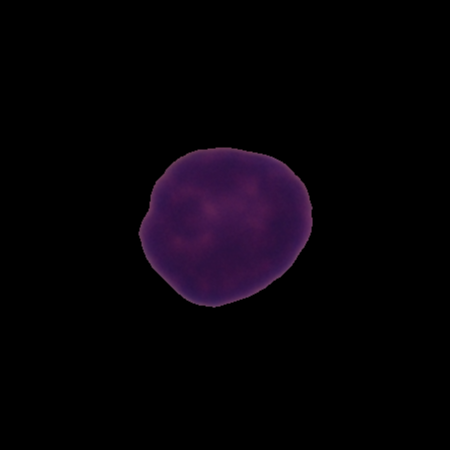
Label: healthy